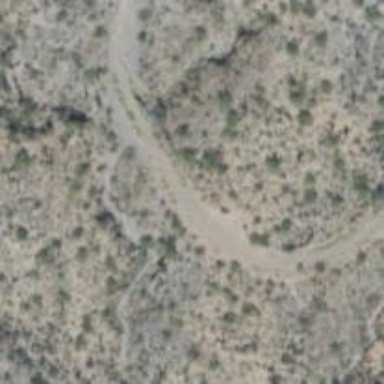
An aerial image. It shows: Unclassified road.